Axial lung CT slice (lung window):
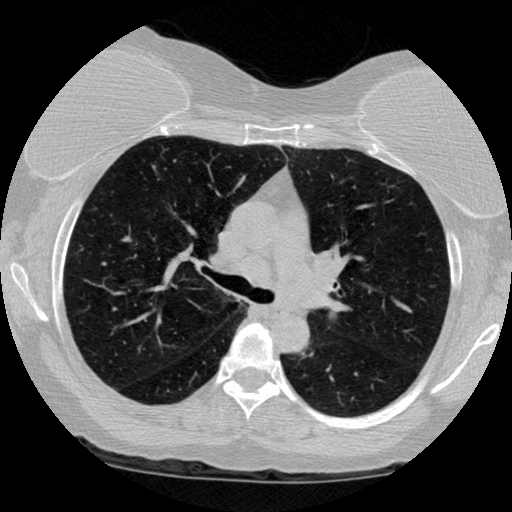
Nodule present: no